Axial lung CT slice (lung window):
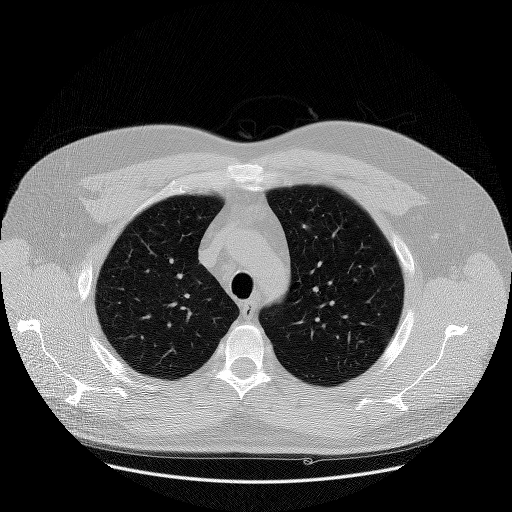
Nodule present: no